Question: I have a compound statement in one of my classes and as far as I know I'm following the <URL> here. This is just the relevant part of the file. The file itself and the class do have docblocks.
'''
class contact {
/**
* @var PDO $pdo The PDO class for database communication
* @var int $id The id of the contact
* @var int $clientId The id of the client the contact is linked to
* @var string $name The name of the contact
* @var string $address The first address line (normally street and house number) of the contact
* @var string $postal_code The postal code of the contact
* @var string $city The city of the contact
* @var string $state The state or region of the contact
* @var string $country The country of the contact
*/
protected $pdo, $id, $clientId, $name, $address, $postal_code, $city, $state, $country;
'''
When I run phpdoc on this file, it's parsed fine without any output. However, when I look at the generated docs, the information isn't displayed correctly:

What am I doing wrong?
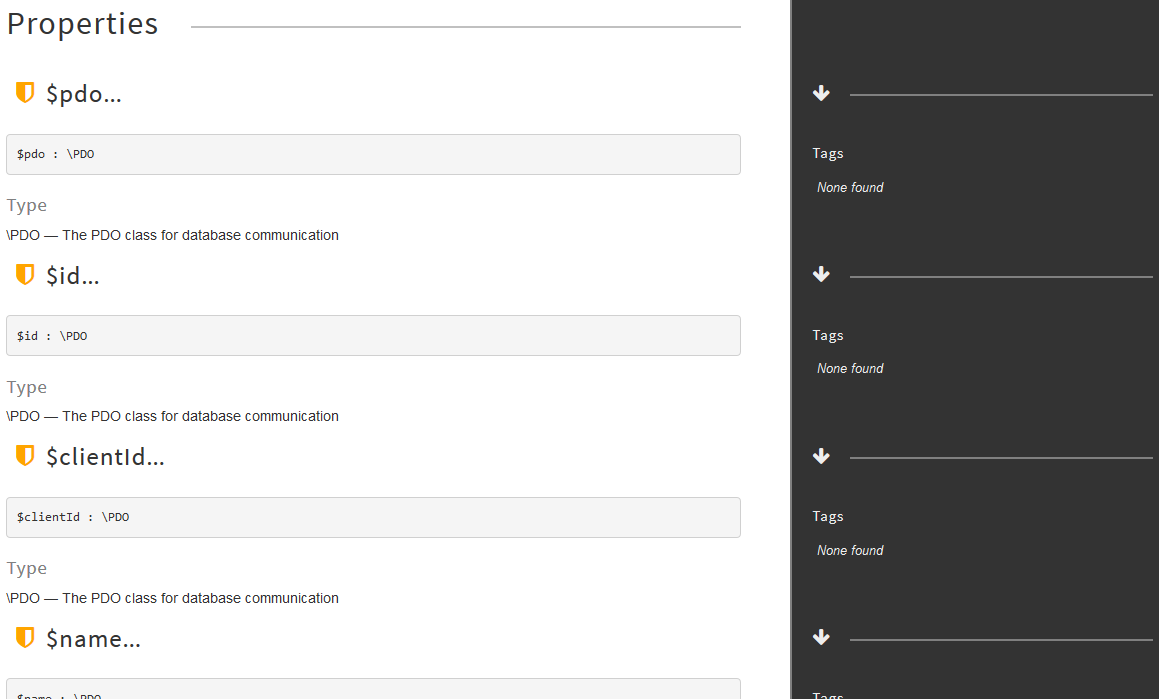
Answer: This is supposed to be supported in phpDocumentor 2.x, though it was not in 1.x. Since that looks like a 2.x output template, this is likely a bug in the template that you could report as an Issue at the Github repo (<URL>.